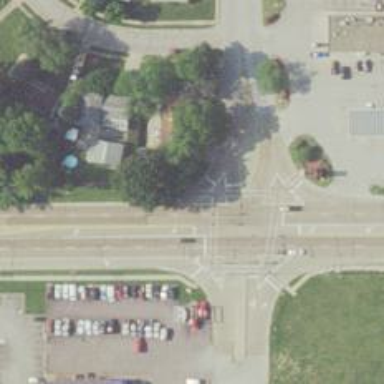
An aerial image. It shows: Crossing on the road with line markings.